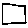
Label: square